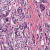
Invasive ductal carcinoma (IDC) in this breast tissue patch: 1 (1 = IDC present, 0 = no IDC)